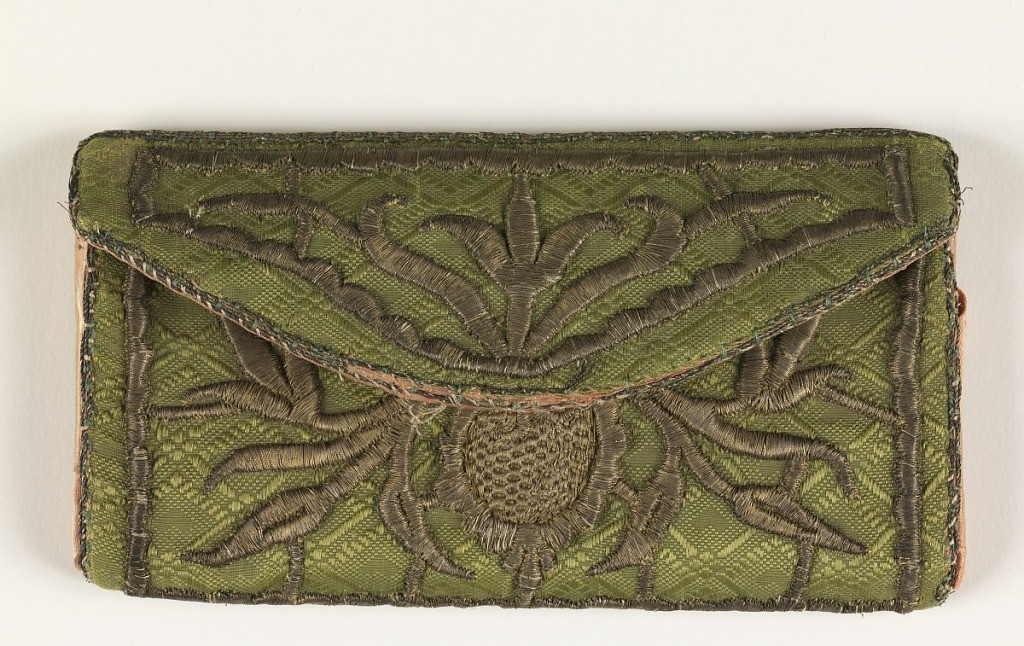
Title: Pocketbook
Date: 18th century
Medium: metal-wrapped silk threads and flat gilt wire on silk foundation Technique: embroidered in padded couching stitches on damask foundation
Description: Pocketbook with metal thread embroidery on green damask ground.